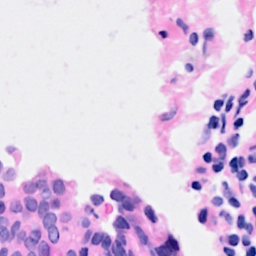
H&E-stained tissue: Breast